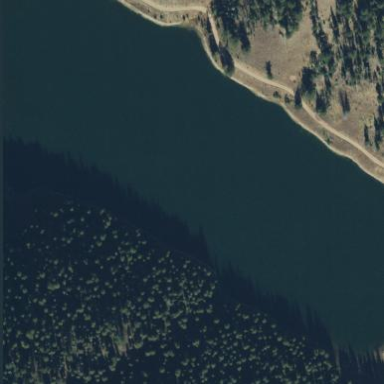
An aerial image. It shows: Serene lake surrounded by nature.